Chest X-ray:
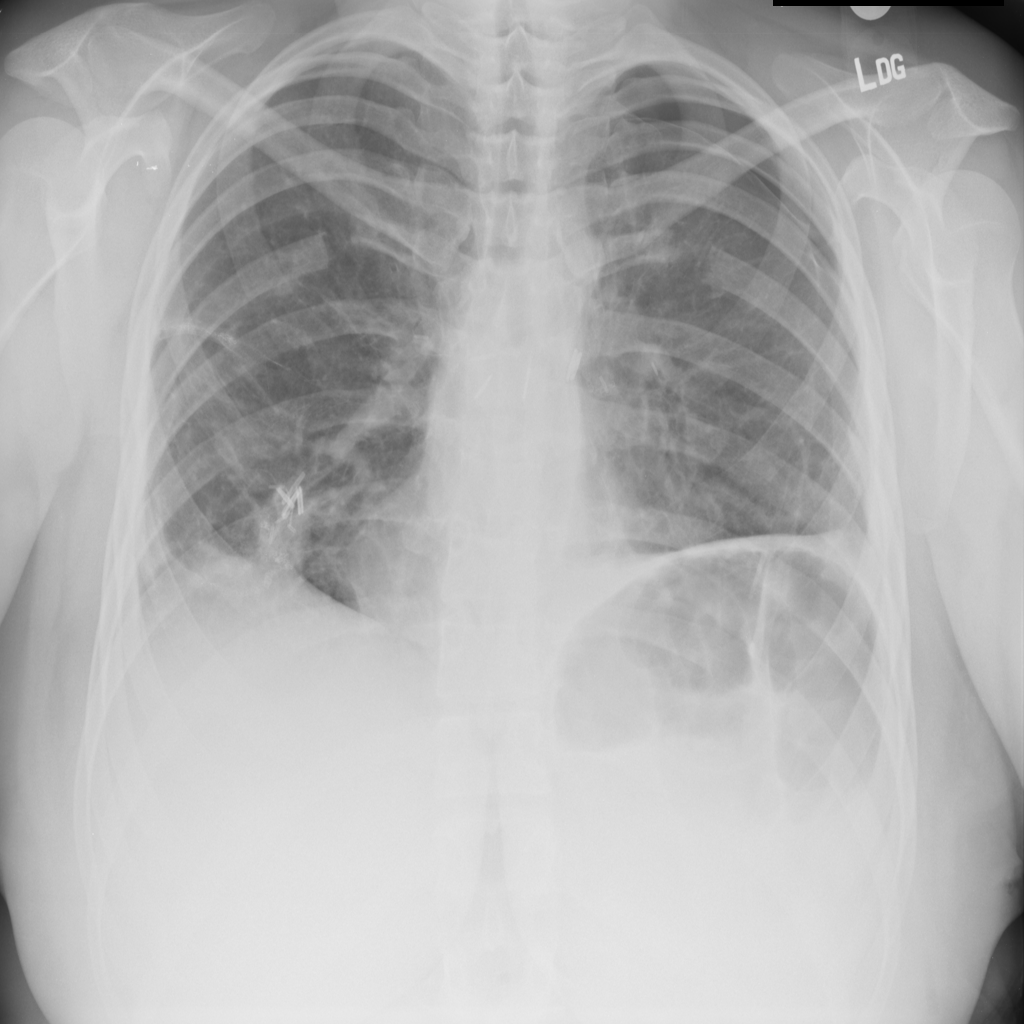
Findings: Pneumothorax, Effusion, Fracture, Fibrosis, Pleural Thickening, Consolidation
No abnormal finding: no